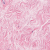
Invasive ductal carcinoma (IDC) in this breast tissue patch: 0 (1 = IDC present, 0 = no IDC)